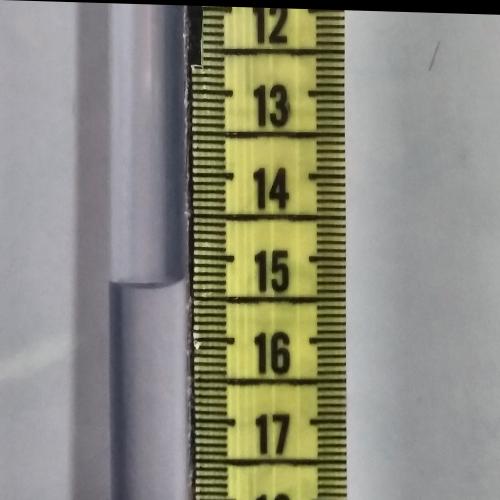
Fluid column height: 15.3 cm